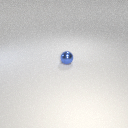
small blue metal sphere